Question: I have data with blank cells in between and I am looking for a way to squeeze them into one column.

Since the number of rows can change and the number of columns can change, too, I am looking for a dynamic way to this. I have already managed to do it in a non-dynamic way using the following formula but I am really interested in a dynamic way.
'''
=IFS(COUNTA($B2:2)=1, TEXTJOIN("",true, $B2:2), COUNTA($B2:2)>1, "AMBIGUOUS")
'''
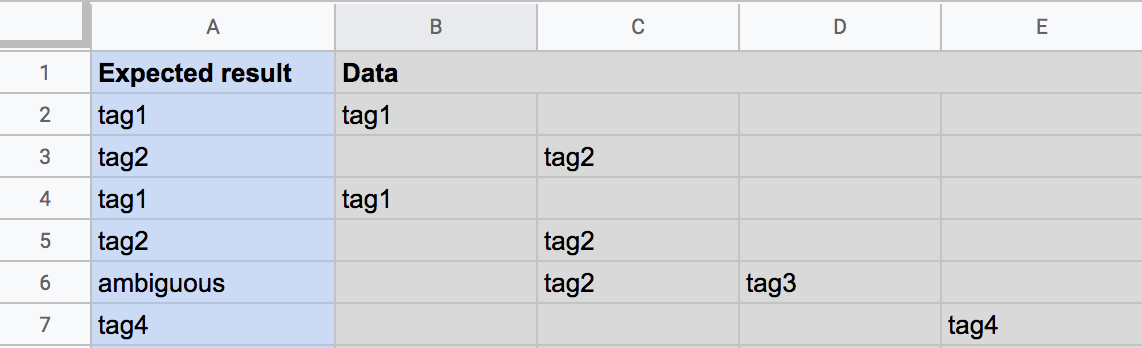
Answer: try:
'''
=ARRAYFORMULA(IF(REGEXMATCH(TO_TEXT(TRIM(TRANSPOSE(QUERY(TRANSPOSE(SUBSTITUTE(
INDIRECT("B2:"&ROWS(B:B)), " ", "♦️")),,999^99)))), " "), "ambiguous",
SUBSTITUTE(TRIM(TRANSPOSE(QUERY(TRANSPOSE(SUBSTITUTE(
INDIRECT("B2:"&ROWS(B:B)), " ", "♦️")),,999^99))), "♦️", " ")))
'''
<URL>